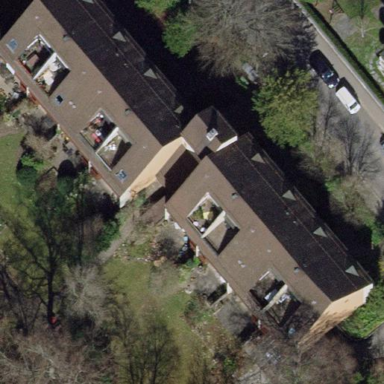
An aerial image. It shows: Apartment building with tile roof.